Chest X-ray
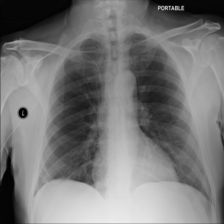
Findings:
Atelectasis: negative
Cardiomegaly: negative
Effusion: negative
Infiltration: negative
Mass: negative
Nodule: negative
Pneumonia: negative
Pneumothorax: negative
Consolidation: negative
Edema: negative
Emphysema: negative
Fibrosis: negative
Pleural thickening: negative
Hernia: negative